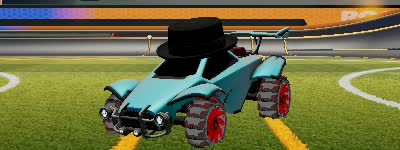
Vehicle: octane